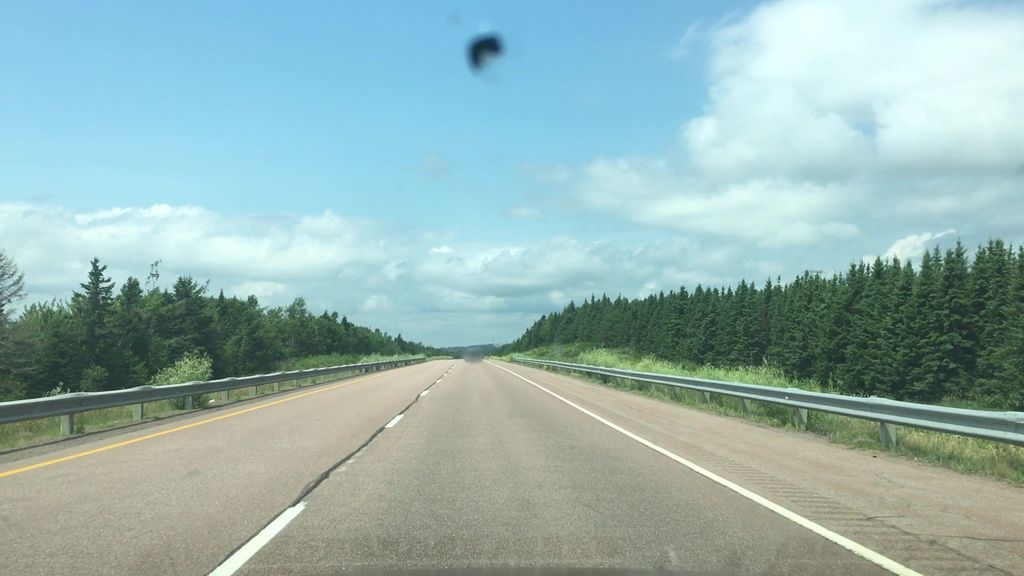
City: charlottetown